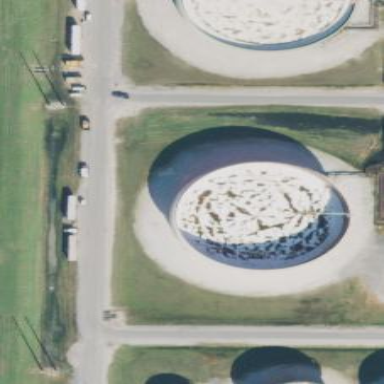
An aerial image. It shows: Storage tank which is man-made.